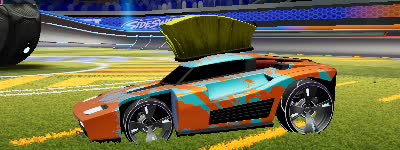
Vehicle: breakout